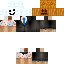
A male human skin with medium skin, wearing brown long hair dressed in a blue suit and brown pants, featuring a closed mouth.